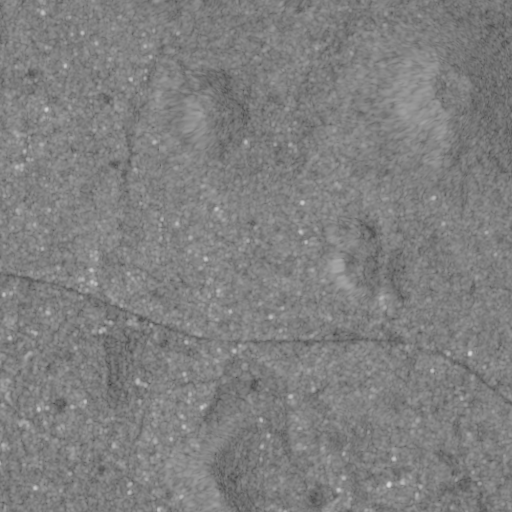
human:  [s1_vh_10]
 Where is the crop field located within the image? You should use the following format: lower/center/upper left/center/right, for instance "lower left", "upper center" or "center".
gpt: The crop field is located in the center right of the image.
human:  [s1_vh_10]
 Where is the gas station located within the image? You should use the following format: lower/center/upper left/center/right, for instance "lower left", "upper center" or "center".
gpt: The gas station is located in the lower left of the image.
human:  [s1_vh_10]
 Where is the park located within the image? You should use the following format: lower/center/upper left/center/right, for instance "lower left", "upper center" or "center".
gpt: The park is located in the left of the image.
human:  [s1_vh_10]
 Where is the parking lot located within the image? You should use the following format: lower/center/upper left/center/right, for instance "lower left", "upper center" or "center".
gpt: The parking lot is located in the lower left of the image.
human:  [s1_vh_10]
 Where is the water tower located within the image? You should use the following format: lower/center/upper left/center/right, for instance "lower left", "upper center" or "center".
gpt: The water tower is located in the lower left of the image.
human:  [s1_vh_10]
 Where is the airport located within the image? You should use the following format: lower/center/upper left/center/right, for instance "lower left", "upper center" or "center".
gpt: There is no airport in the image.

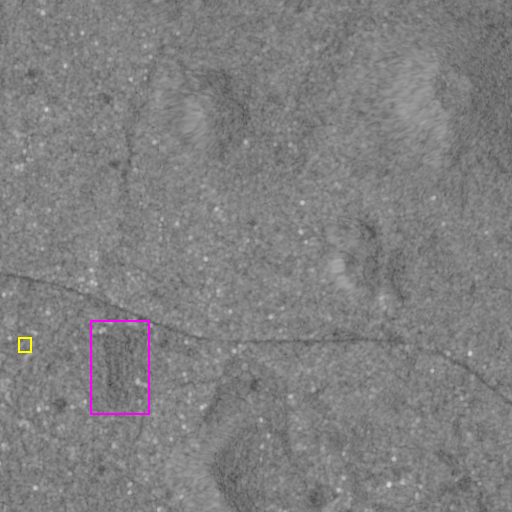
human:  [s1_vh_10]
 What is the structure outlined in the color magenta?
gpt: The structure outlined in magenta is a park.
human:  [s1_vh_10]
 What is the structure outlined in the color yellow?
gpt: The structure outlined in yellow is a building.
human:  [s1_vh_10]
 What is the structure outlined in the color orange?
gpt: There is no orange outline.